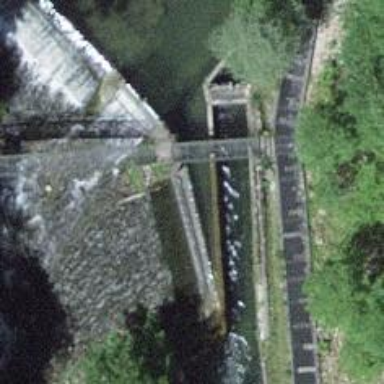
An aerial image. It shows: Weir along the waterway.